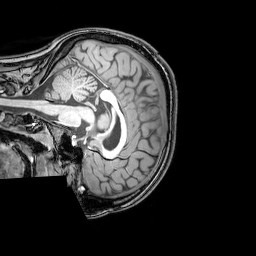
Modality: T1w
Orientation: sagittal
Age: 20
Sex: female
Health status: healthy
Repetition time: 0.081 s
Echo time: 0.037 s